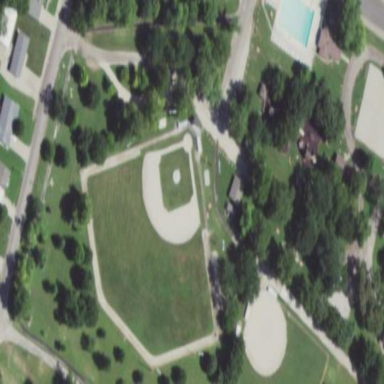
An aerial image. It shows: Baseball pitch for leisure land activities.